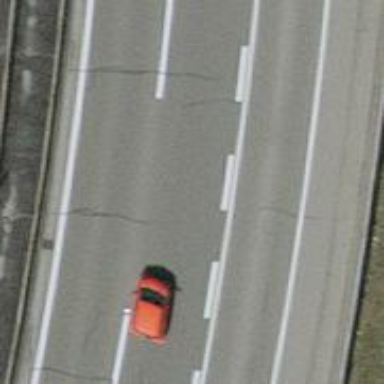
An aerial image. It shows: Motorway junction.